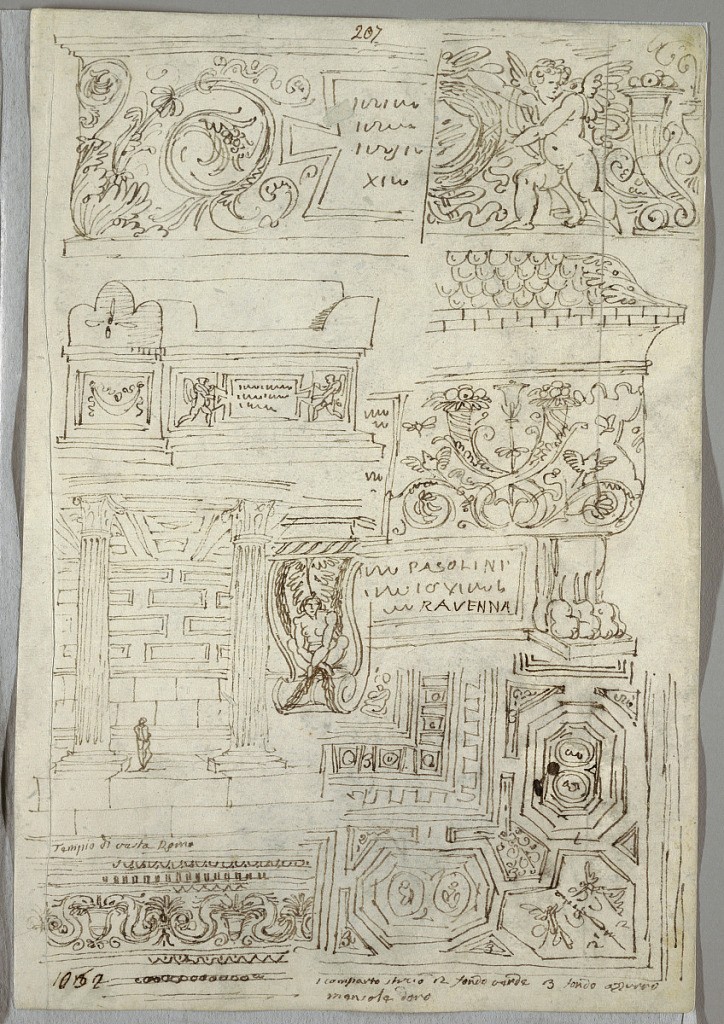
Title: Decorative Study; Verso: Two Head Studies
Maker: Felice Giani, Italian, 1758–1823
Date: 1814–18
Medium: Pen and ink over graphite on laid paper
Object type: Drawing
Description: Four studies of sarcophagi; temple friezes; two studies of coffered ceilings.